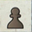
Piece: bP